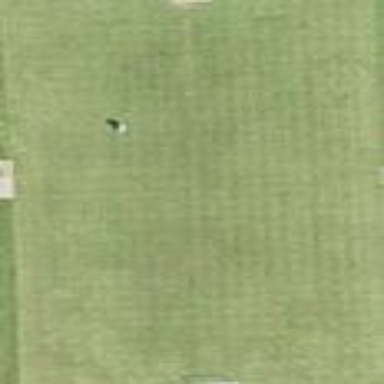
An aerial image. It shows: Soccer pitch for leisureland activities.